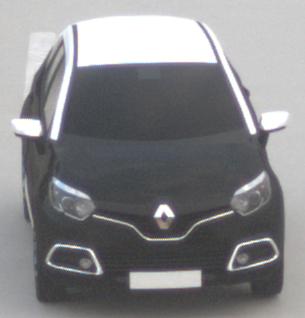
Make: Renault
Model: Captur ENERGY TCe 90
Detailed model: Captur (I)
Model produced from: 2013/06
Model produced until: 2015/05
Doors: 5
Color: black
Road condition: dry road
Daytime: morning or afternoon
Contrast: low contrast